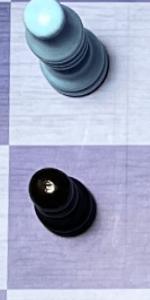
Label: Pawn_Black